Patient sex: M
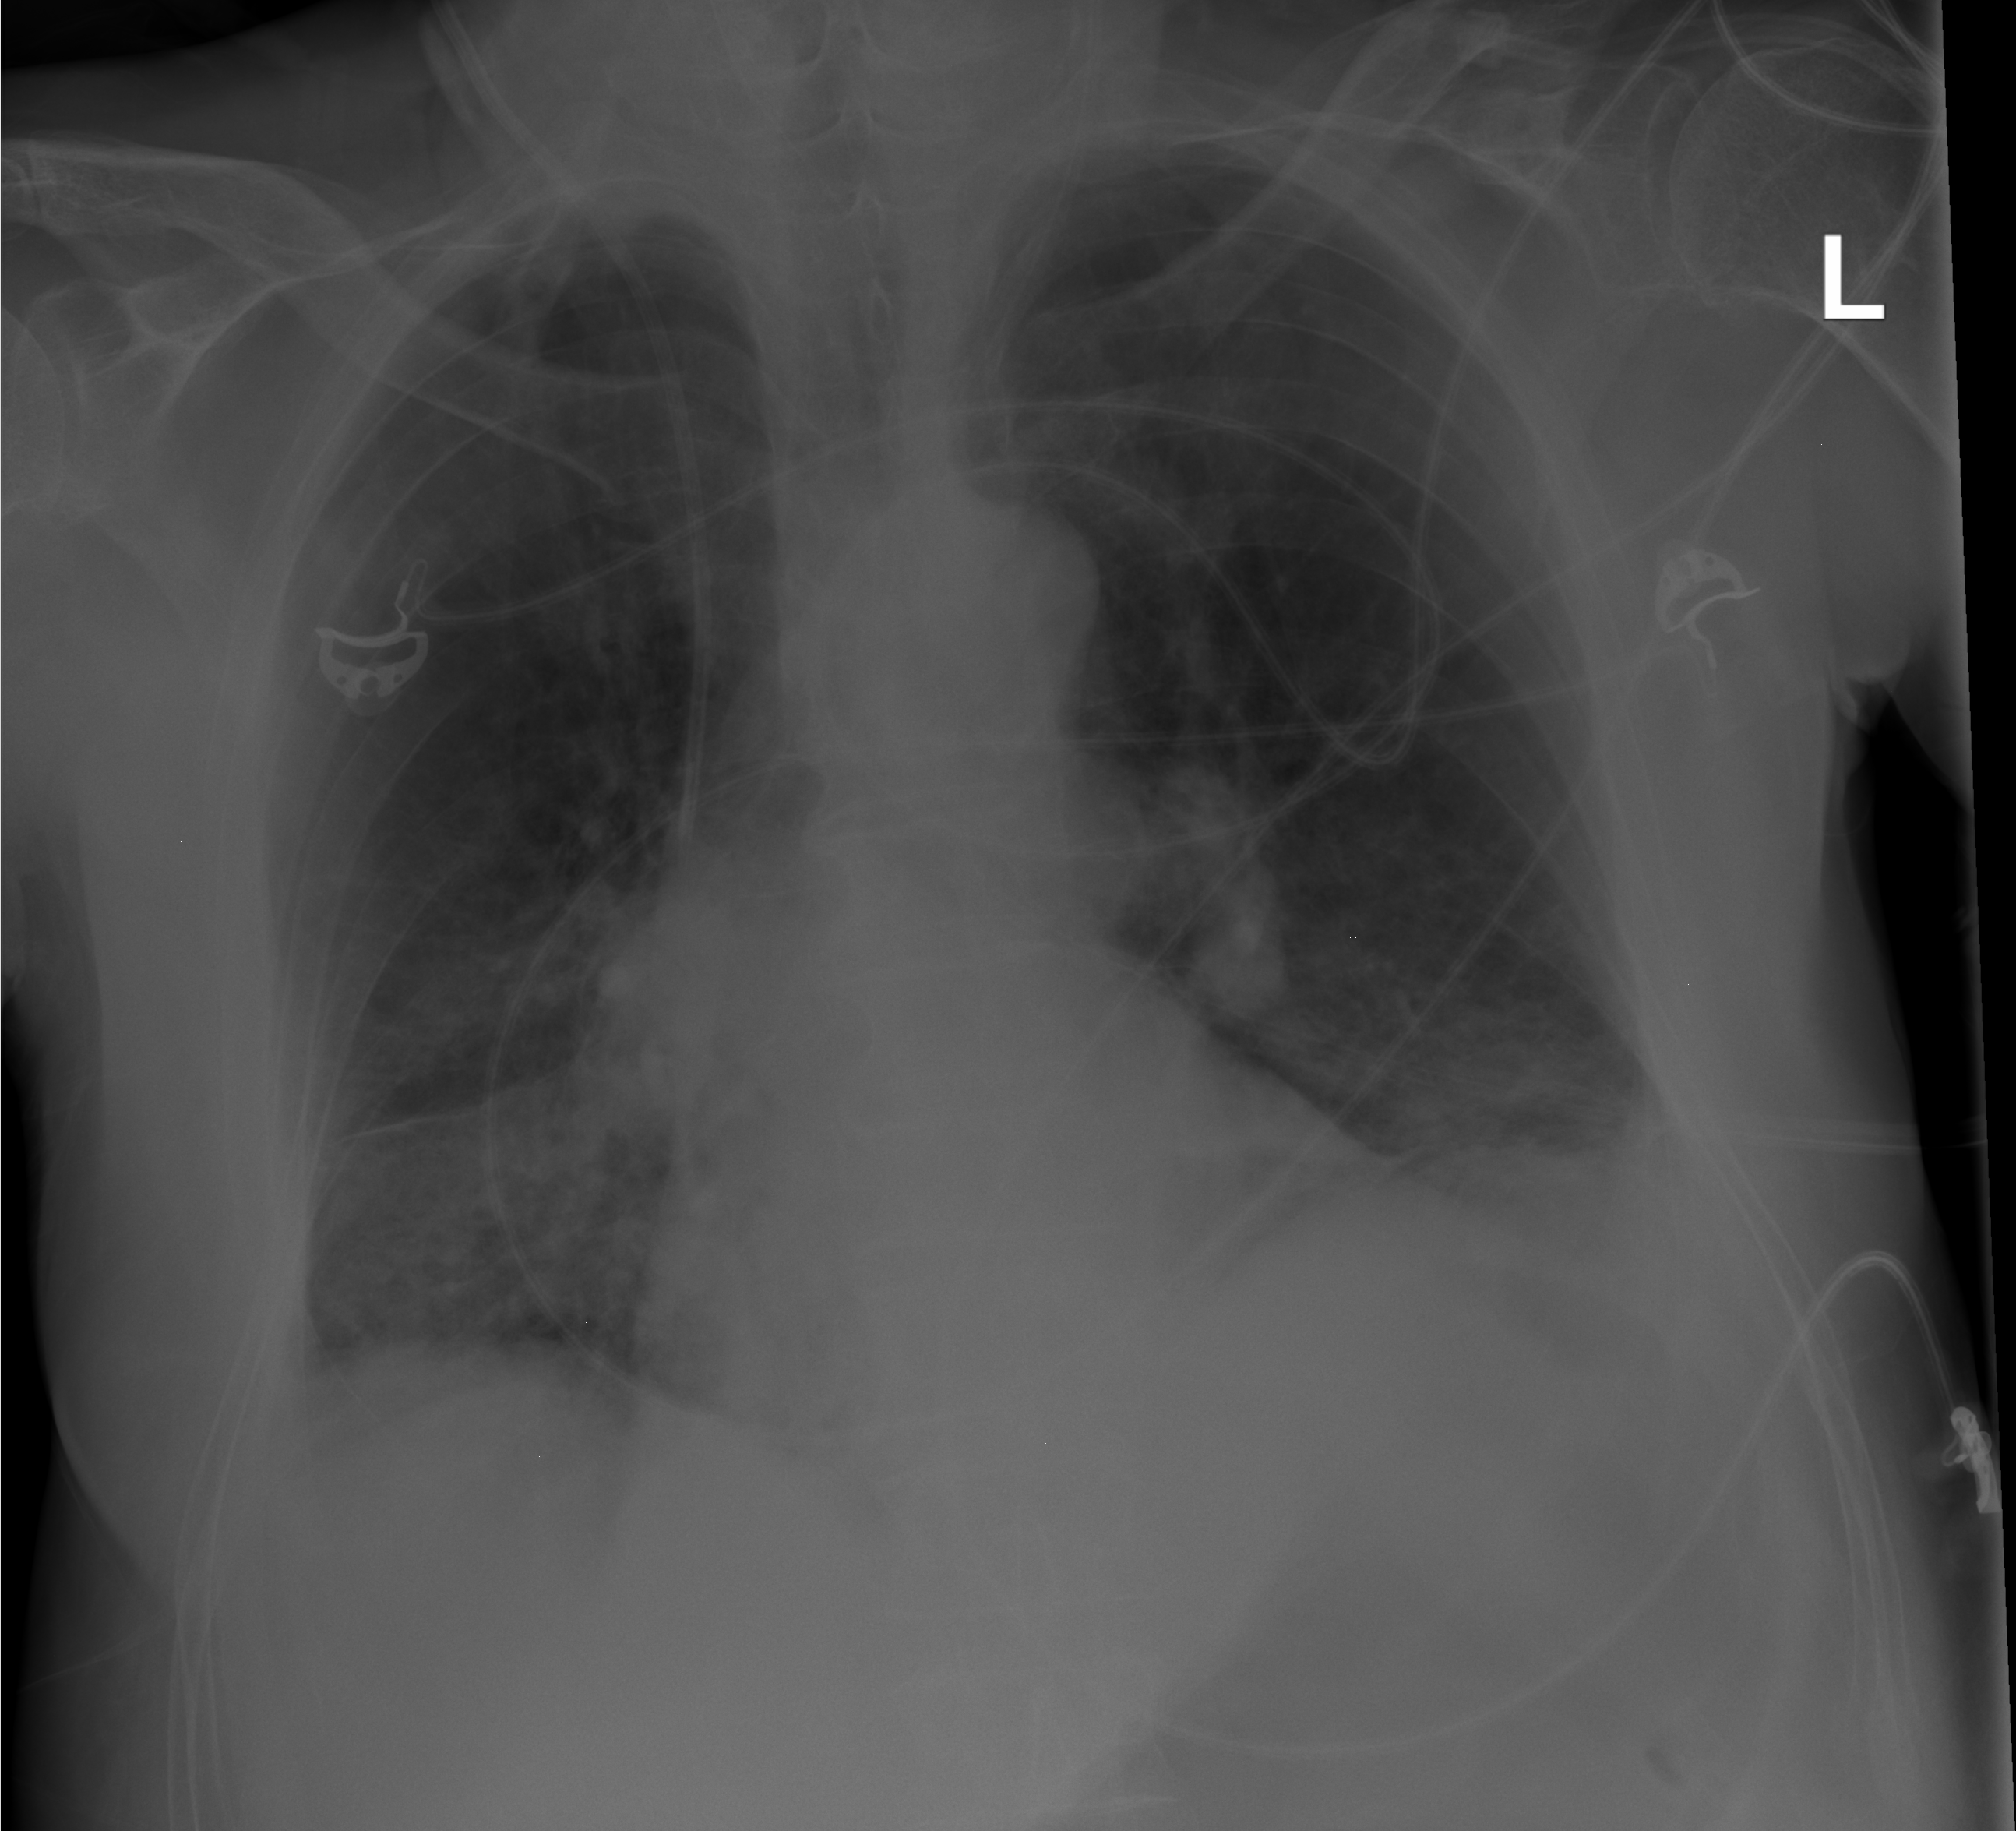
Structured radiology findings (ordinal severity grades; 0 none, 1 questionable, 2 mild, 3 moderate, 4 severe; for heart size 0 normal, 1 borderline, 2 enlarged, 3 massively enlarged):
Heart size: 0
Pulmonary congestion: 0
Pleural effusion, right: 1
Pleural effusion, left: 1
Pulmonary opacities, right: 1
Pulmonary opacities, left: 1
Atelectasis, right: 3
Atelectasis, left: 3